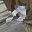
Label: 0